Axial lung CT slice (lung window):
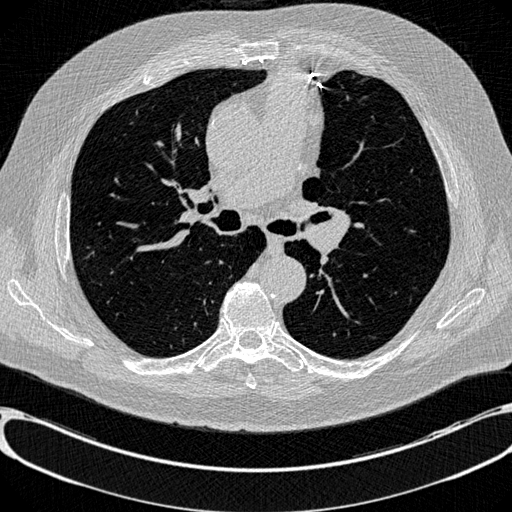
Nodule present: no